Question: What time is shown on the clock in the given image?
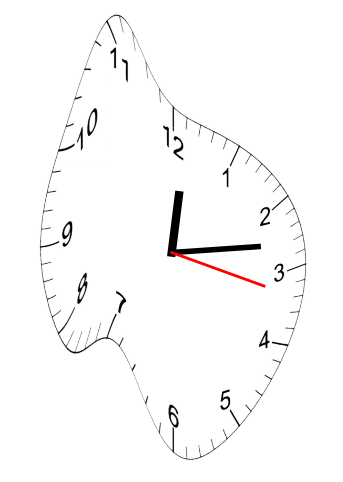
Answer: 12:13:17